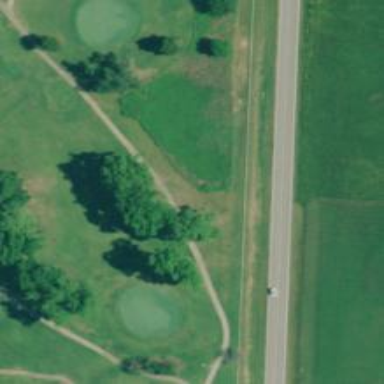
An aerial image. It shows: Grassy area designated as golf fairway.